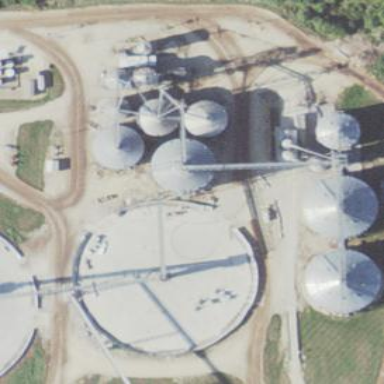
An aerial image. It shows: Silo building.